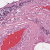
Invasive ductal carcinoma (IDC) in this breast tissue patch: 0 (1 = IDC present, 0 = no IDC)